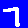
Digit: 7